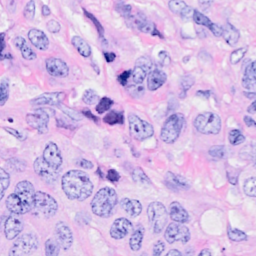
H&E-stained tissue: Breast